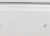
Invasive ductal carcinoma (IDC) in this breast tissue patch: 0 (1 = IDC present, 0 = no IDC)